Question: I have created fiddle here: <URL>
How it should look is here:

Issue is the left and right hand divs arent showing. I have tried z-index , but it must be something painfully obvious.
My code may be crap too..
The idea is the container height will be flexible. Container width fixed.
Header fixed width and height
left div will be fixed width and flexible height.
right div can just adopt left divs parameters.
footer div fixed width and height.
If that makes sense.
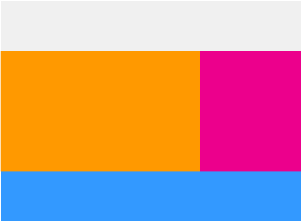
Answer: The left and right divs are showing, it's just that their height is zero.
They get their height from their content, and as there is nothing in them, the height becomes zero.
The default for a div is to fill up the available width, but not to fill up the available height.